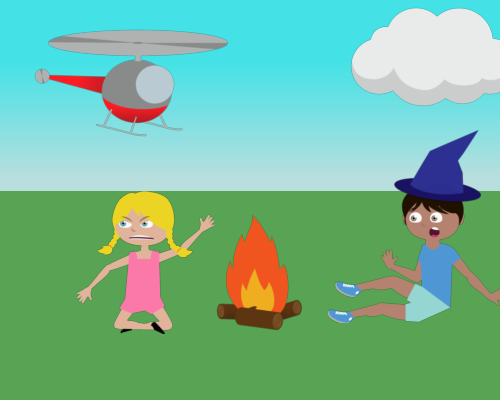
large plain cloud on right side with right side of cloud cut off large mike wearing witch hat and he has his arms up with big smile large fire in middle of image and jenny sits next to fire sad with one hand up and left foot touching fire large helicopter on left side in top corner over jenny who 's sitting under helicopter that 's it nothing else this is perfect but jenny has a sad lo with one of her hands on left